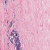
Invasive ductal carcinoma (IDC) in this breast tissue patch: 0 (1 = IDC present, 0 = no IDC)